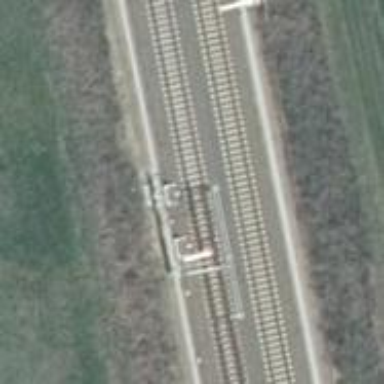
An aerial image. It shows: Milestone along the railway with catenary mast.